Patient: sex F, age 68
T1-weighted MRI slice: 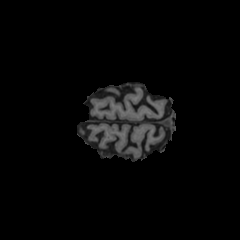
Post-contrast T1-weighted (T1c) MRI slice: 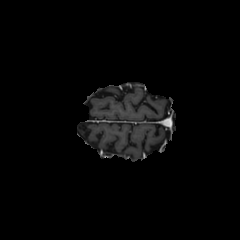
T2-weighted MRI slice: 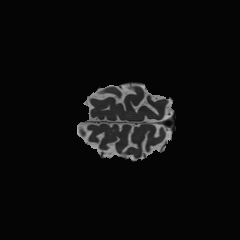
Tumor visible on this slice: no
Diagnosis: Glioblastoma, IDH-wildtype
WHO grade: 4